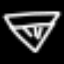
Label: diamond